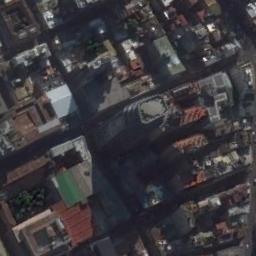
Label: commercial_area